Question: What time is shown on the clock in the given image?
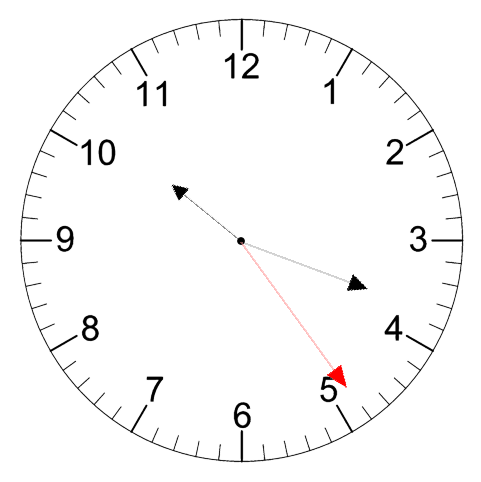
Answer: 10:18:24